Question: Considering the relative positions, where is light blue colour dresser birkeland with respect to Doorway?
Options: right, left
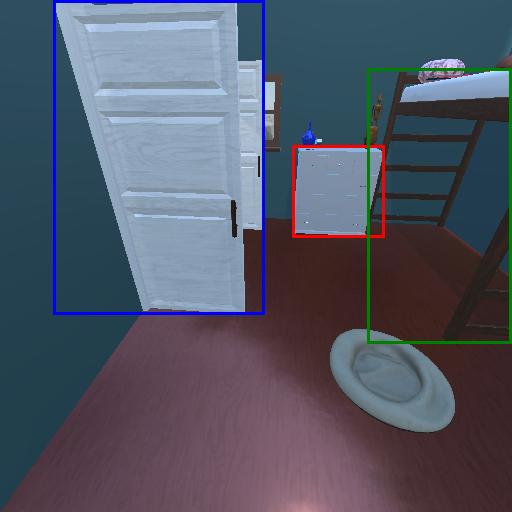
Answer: right